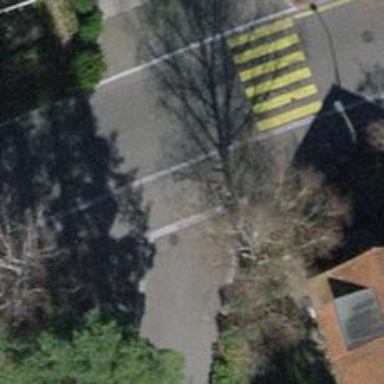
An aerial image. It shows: Asphalt sidewalk along the footway.